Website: apple-inc
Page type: customer-info-address
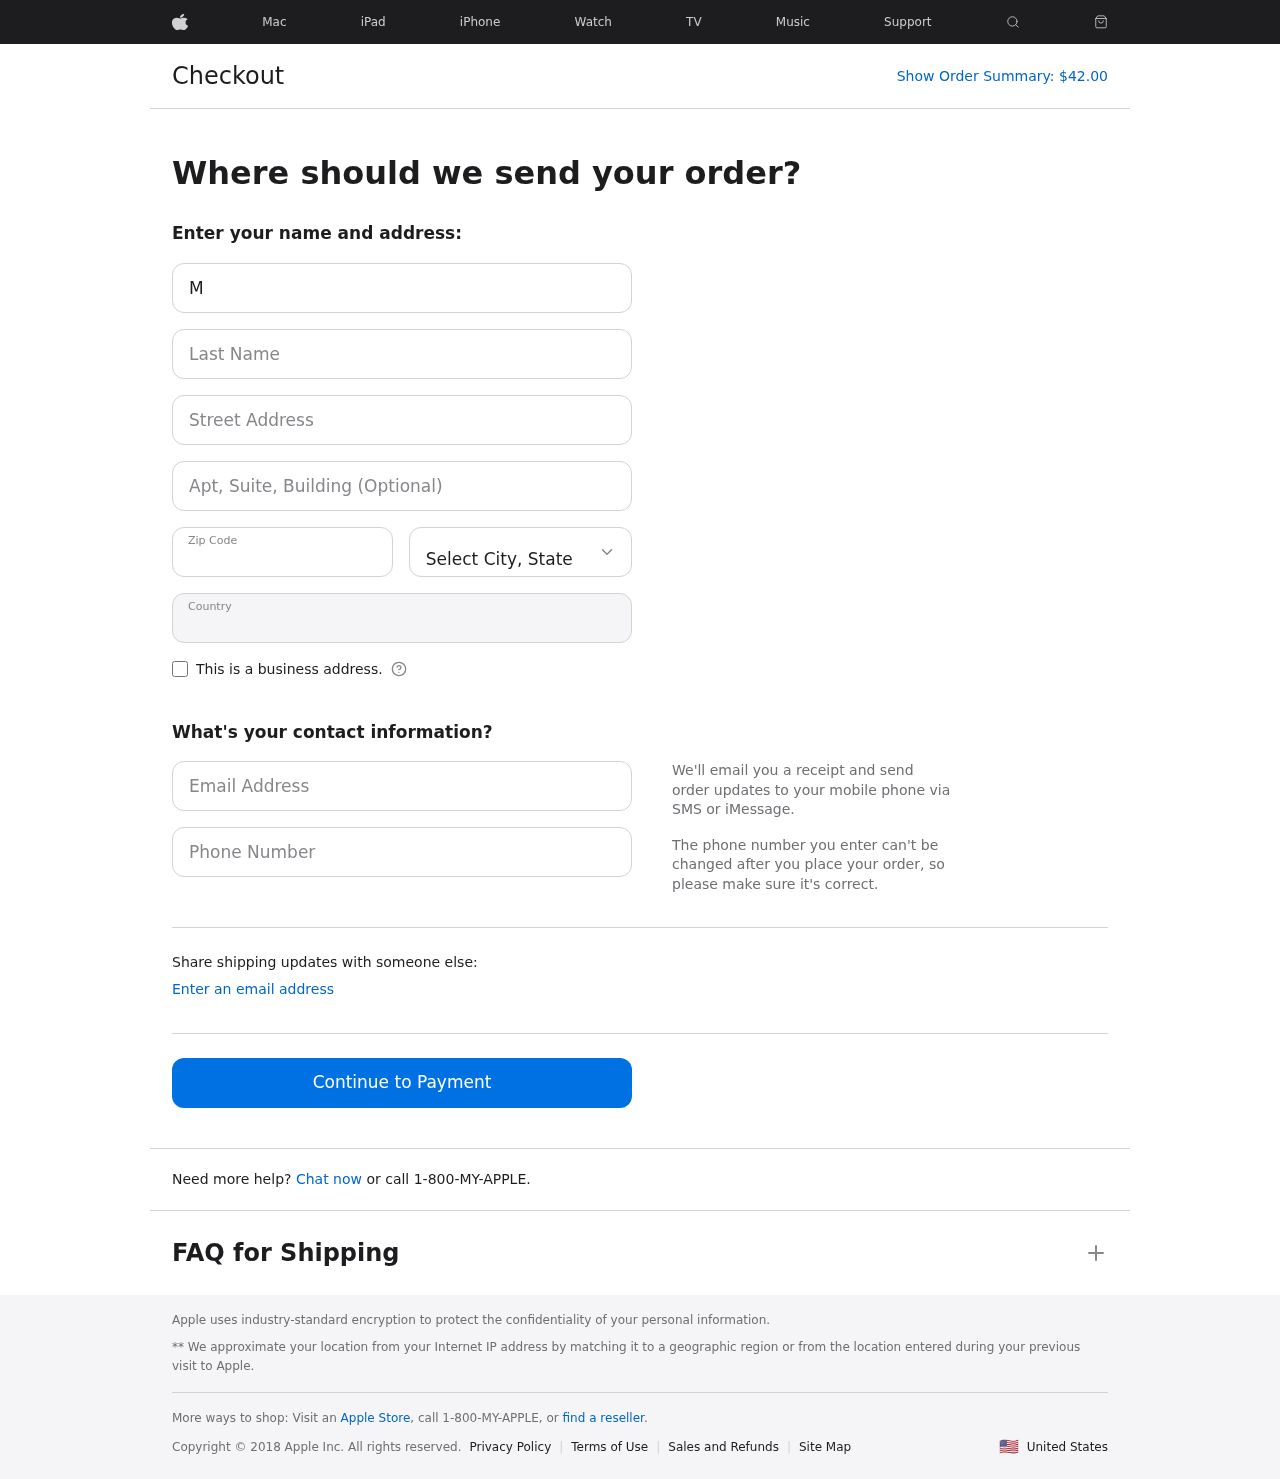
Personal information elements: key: PII_CITY_STATE
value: Nicholasshire, AR
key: PII_COUNTRY
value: United States
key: PII_EMAIL
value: michael_smith@hotmail.com
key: PII_FIRSTNAME
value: Michael
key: PII_LASTNAME
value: Smith
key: PII_PHONE
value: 6124181815
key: PII_POSTCODE
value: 68055
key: PII_STREET
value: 317 Wright Circle Suite 129
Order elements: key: ORDER_TOTAL
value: $42.00